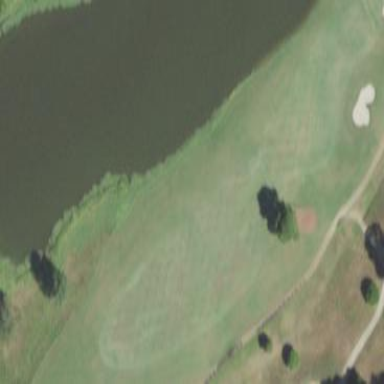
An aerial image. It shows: Area of rough grass used for golf.